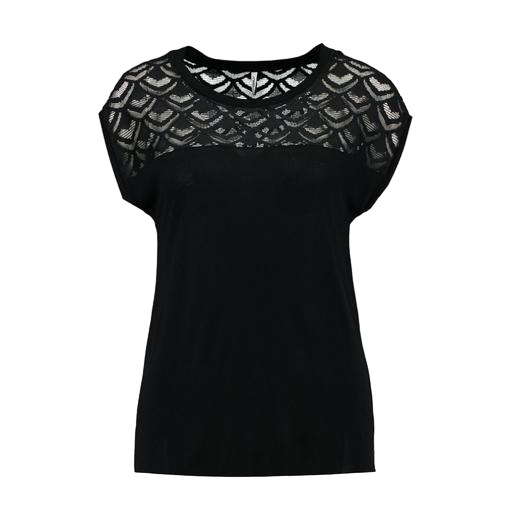
black plus size lace-yoke jersey t-shirt, black lace-yoke jersey t-shirt, lace-yoke t-shirt, white background